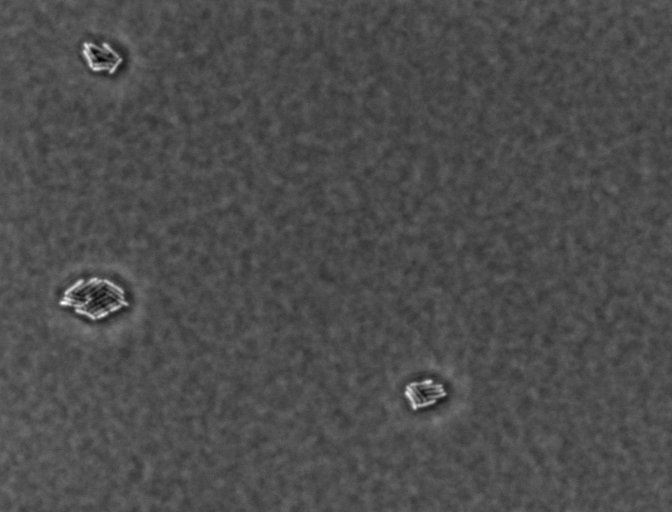
Salmonella enterica Enteritidis